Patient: sex M, age 85
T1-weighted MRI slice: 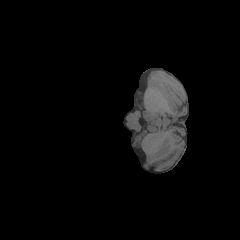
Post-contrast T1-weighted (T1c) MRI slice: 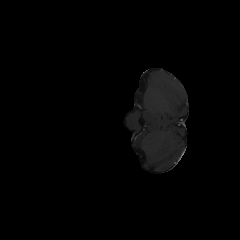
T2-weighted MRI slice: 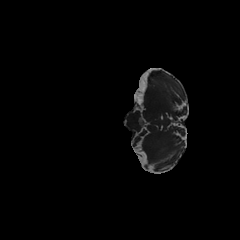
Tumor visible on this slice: no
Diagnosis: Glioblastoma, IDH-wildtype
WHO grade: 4